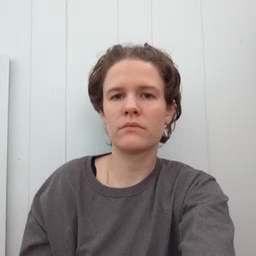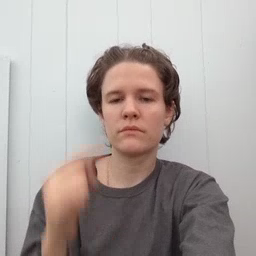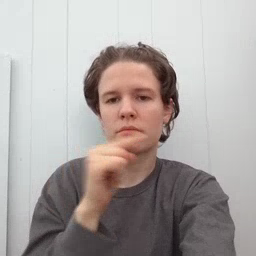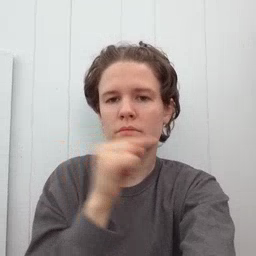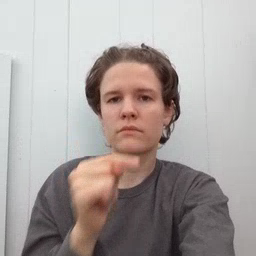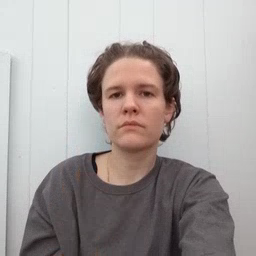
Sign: toothbrush